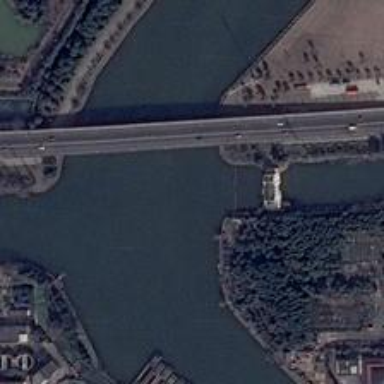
Here is the junction of two rivers while there is a slender bridge across the river .